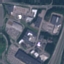
Land use / land cover: Industrial